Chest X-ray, PA view. Patient: 8 years old, sex F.
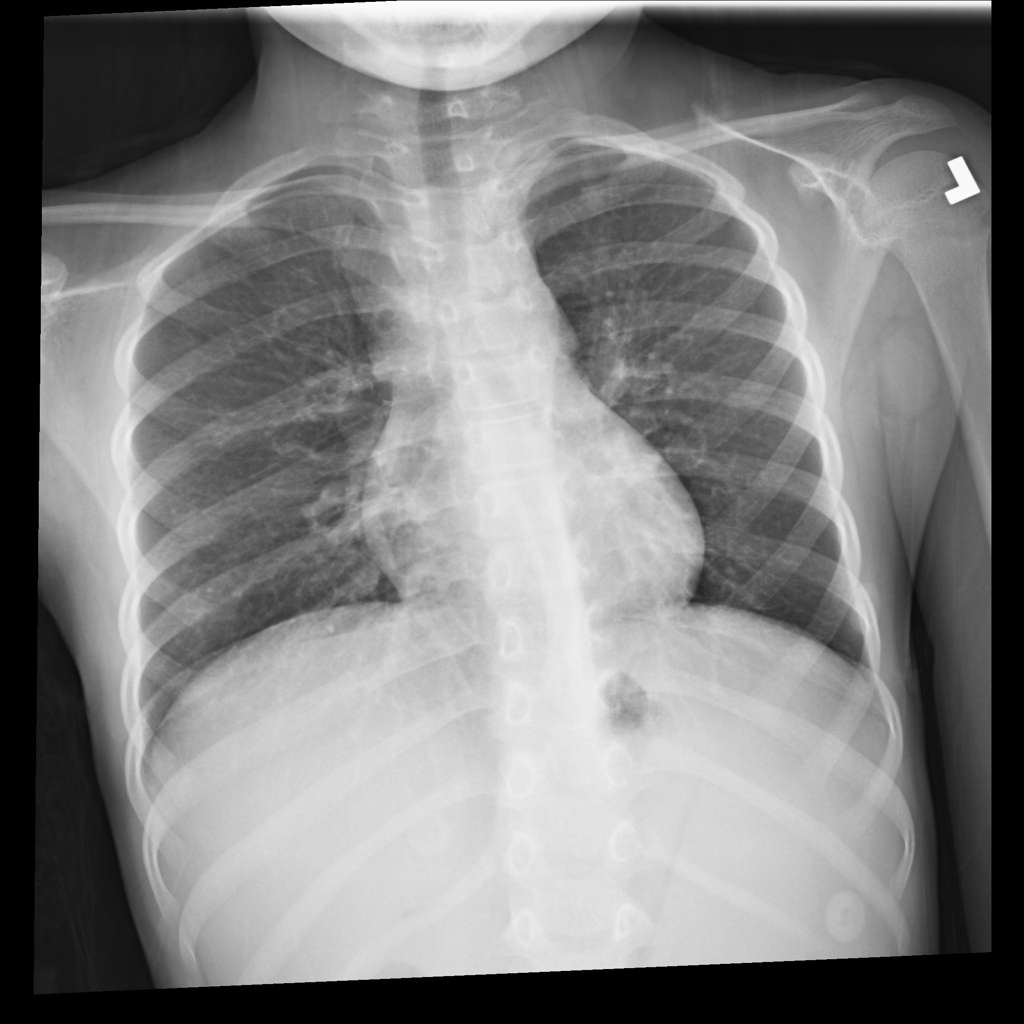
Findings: No Finding